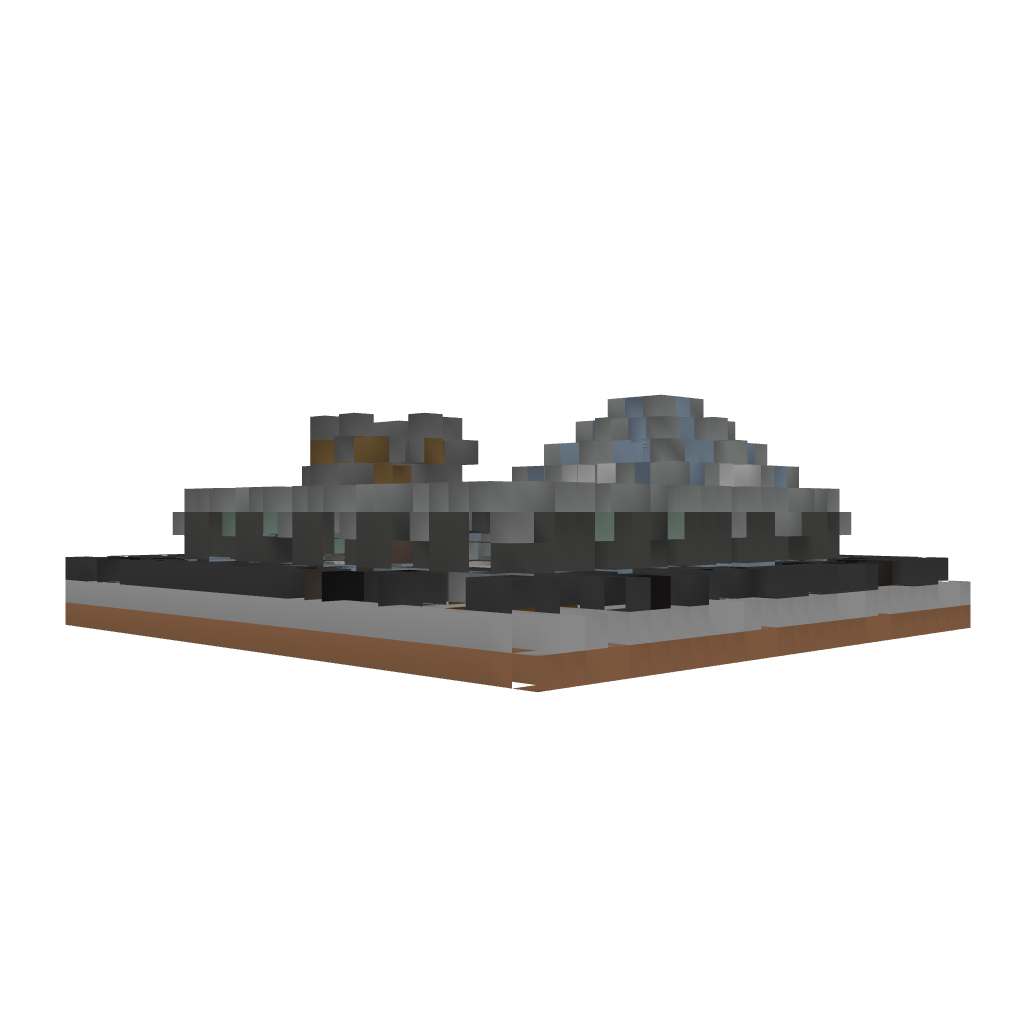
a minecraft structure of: Graveyard